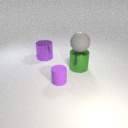
large green metal cylinder below large gray rubber sphere